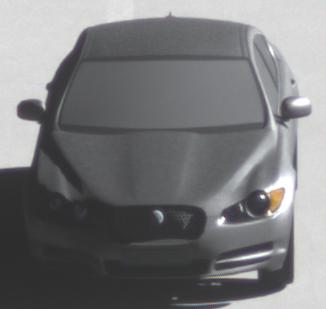
Make: Jaguar
Model: XF 3.0 V6
Detailed model: XF (X250) Limousine
Model produced from: 2010/02
Model produced until: 2010/10
Doors: 4
Color: gray
Road condition: dry road
Daytime: morning or afternoon
Contrast: high contrast